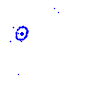
Particle: proton